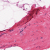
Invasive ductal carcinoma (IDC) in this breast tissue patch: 0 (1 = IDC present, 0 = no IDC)